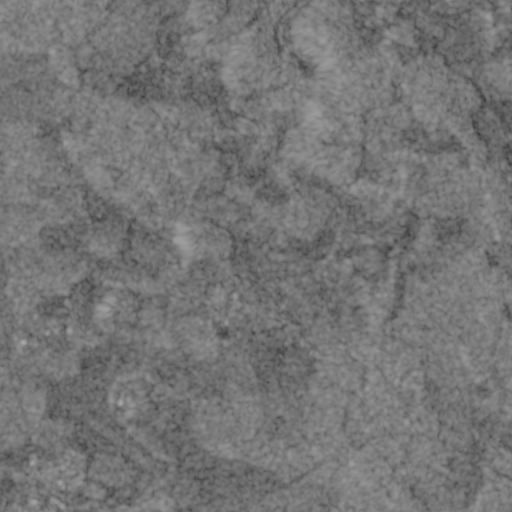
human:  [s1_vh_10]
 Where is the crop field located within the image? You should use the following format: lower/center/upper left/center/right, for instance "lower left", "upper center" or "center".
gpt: The crop field is located in the lower left of the image.
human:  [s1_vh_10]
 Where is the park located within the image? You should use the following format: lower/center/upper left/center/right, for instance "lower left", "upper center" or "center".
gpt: The park is located in the center of the image.
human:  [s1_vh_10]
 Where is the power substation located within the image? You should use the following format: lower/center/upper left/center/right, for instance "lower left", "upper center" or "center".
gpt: The power substation is located in the upper center of the image.
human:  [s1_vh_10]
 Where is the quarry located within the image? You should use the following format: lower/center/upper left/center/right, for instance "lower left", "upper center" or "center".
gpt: The quarry is located in the lower left of the image.
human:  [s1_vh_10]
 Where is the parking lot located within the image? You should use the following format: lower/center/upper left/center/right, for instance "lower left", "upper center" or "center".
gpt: There is no parking lot in the image.

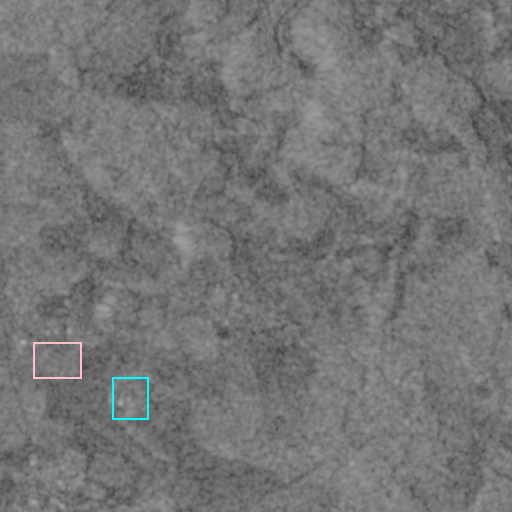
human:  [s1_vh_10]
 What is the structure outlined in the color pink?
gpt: The structure outlined in pink is a crop field.
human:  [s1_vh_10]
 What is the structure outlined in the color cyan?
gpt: The structure outlined in cyan is a quarry.
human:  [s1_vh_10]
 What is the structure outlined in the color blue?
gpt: There is no blue outline.